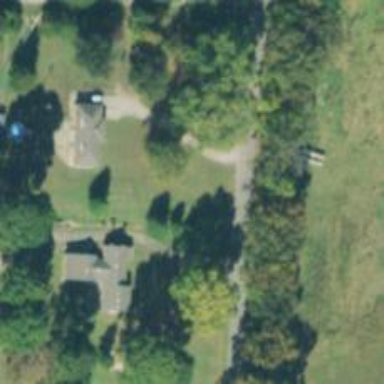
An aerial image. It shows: Driveway.